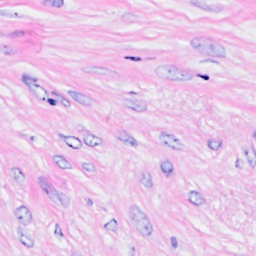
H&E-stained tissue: Breast